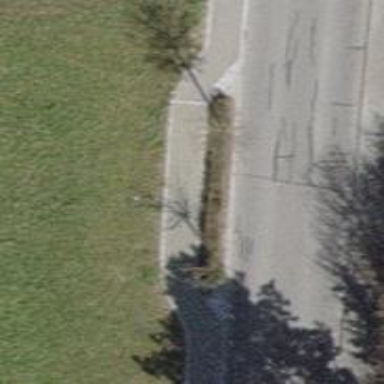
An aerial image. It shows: Hedge acting as barrier.